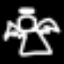
Label: angel